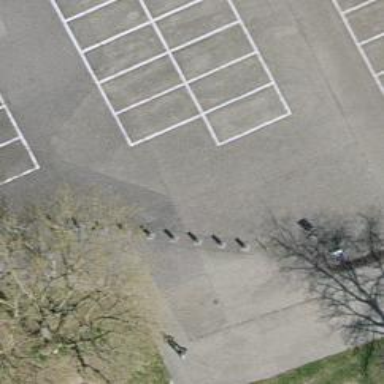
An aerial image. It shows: Bollard barrier.